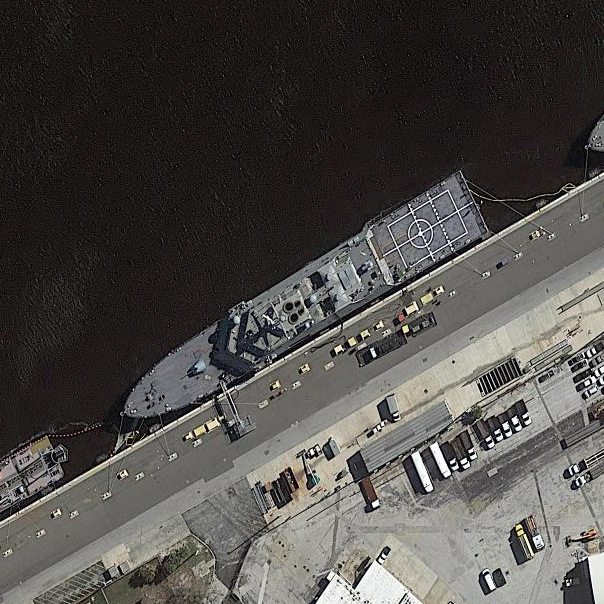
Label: Freedom-class_combat_ship